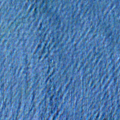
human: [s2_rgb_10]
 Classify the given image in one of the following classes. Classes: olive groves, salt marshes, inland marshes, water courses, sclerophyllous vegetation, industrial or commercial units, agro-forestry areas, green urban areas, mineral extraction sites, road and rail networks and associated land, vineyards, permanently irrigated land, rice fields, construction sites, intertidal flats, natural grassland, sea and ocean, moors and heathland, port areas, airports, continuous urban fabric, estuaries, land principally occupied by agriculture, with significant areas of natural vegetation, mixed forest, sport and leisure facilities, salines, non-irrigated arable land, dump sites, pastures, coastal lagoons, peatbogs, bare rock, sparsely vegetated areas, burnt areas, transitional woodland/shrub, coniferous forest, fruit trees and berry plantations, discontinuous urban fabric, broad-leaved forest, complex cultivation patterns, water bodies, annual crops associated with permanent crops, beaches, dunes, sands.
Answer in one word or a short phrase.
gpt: sea and ocean